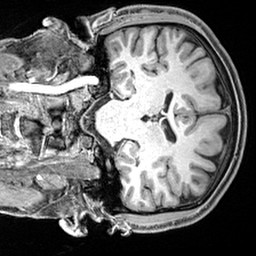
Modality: T1w
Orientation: coronal
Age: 22
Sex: male
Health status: healthy
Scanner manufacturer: siemens
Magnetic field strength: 3 T
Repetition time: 2.4 s
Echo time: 0.00217 s